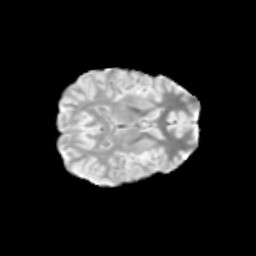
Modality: T2w
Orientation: axial
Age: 13
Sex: female
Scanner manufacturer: siemens
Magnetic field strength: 3 T
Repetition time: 3.8 s
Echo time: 0.07 s